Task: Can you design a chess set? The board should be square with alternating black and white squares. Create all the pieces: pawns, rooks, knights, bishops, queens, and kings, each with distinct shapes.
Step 2803:
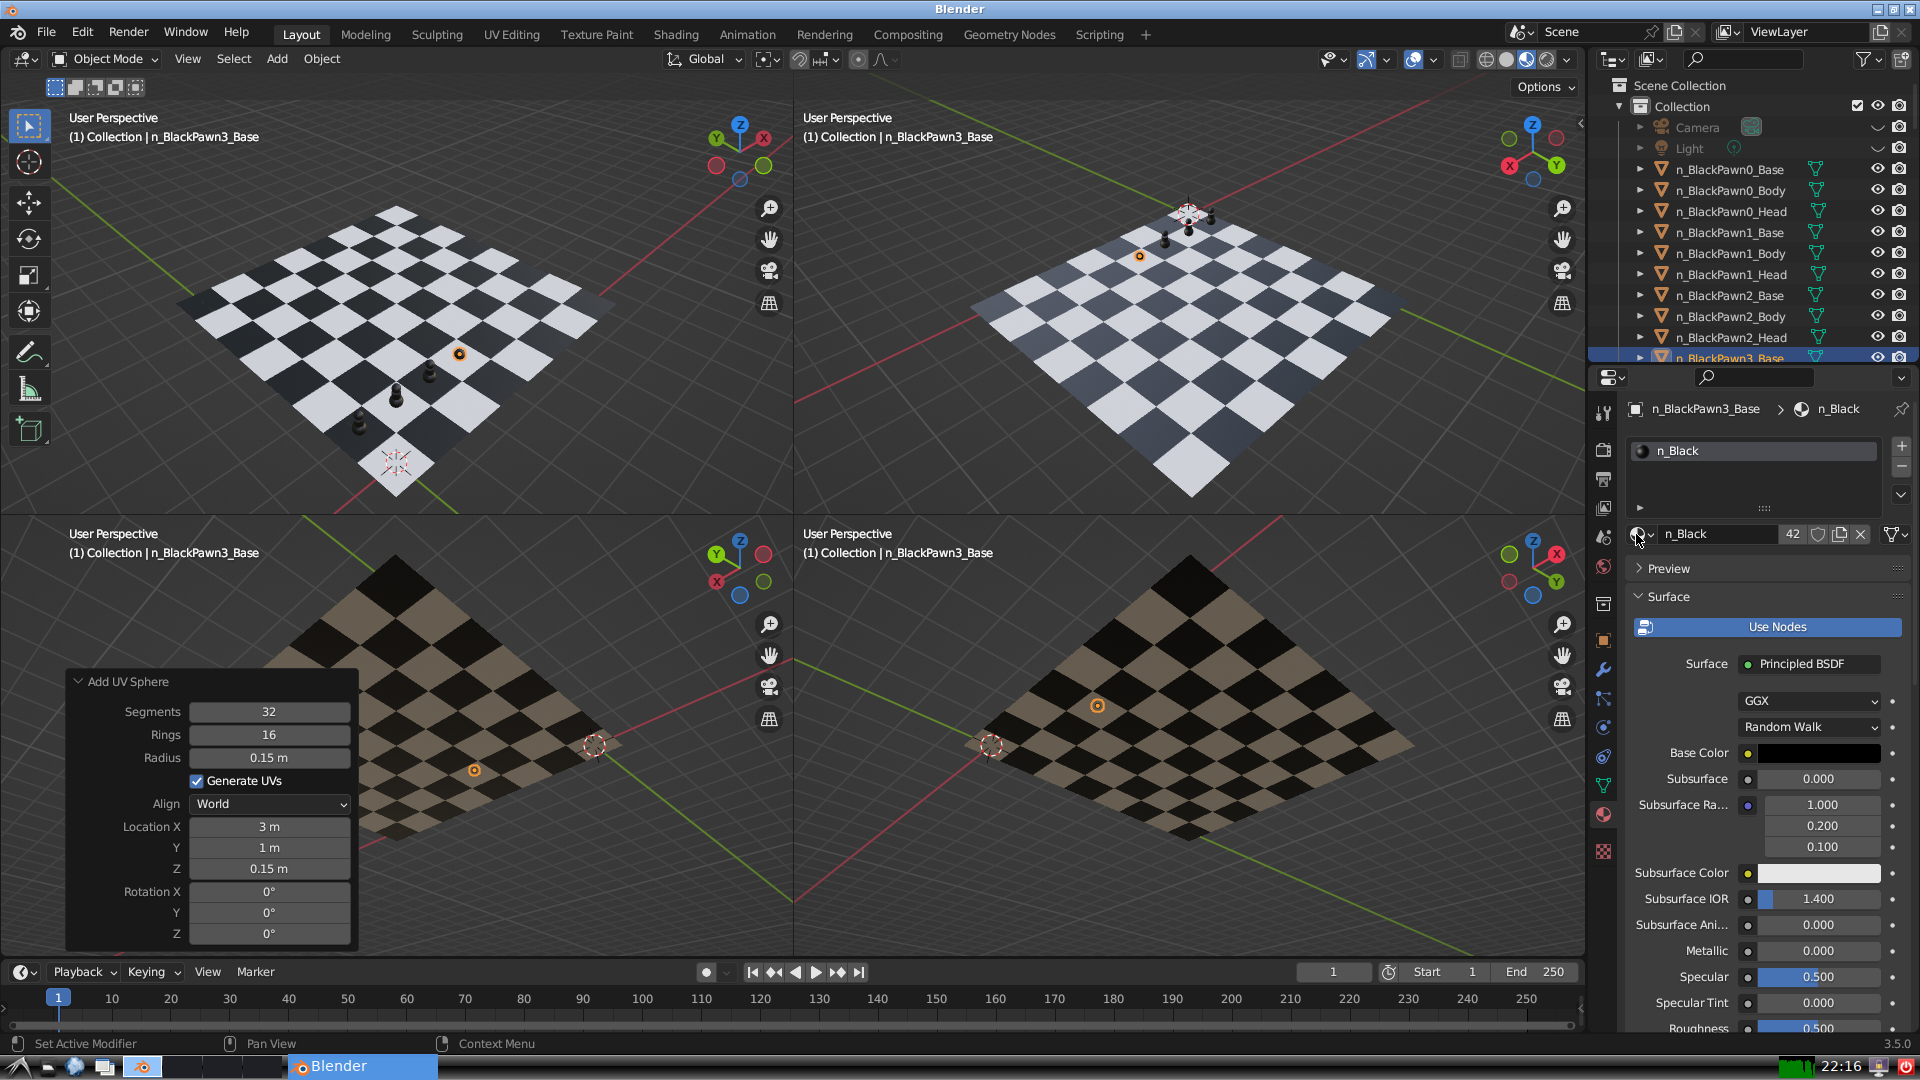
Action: {"mouse_move": [278, 58]}